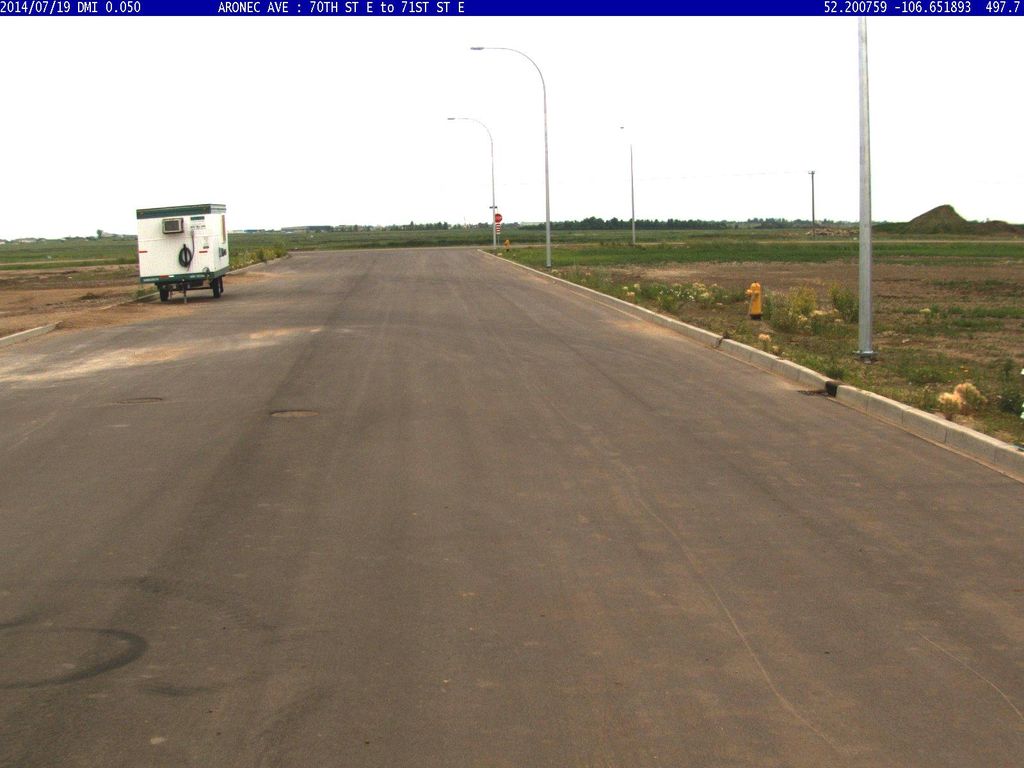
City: saskatoon